Field crop: maize
Growth stage: 2
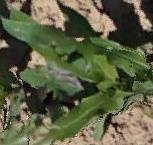
Species: maize